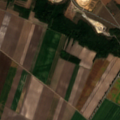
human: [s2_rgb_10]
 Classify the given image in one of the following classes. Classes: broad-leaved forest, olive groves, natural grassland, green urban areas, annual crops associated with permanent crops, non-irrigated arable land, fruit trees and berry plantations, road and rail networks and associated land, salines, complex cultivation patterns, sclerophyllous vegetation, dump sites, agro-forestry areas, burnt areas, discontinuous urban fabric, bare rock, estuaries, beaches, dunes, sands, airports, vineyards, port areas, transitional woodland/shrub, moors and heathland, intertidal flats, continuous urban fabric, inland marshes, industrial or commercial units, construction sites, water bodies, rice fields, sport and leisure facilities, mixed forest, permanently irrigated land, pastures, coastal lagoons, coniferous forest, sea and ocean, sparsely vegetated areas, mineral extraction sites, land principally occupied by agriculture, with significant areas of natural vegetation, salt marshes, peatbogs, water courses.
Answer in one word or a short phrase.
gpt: discontinuous urban fabric, non-irrigated arable land, land principally occupied by agriculture, with significant areas of natural vegetation, broad-leaved forest